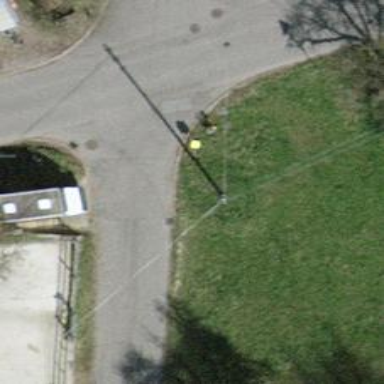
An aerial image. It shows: Post box.